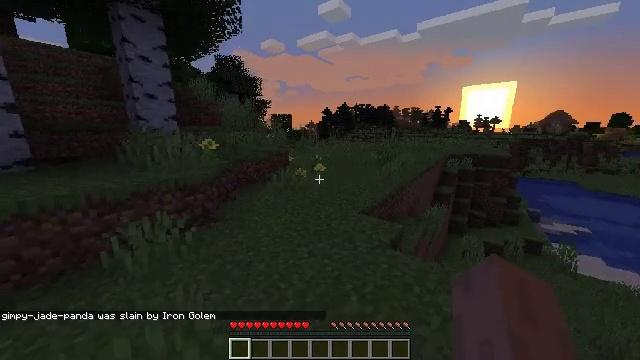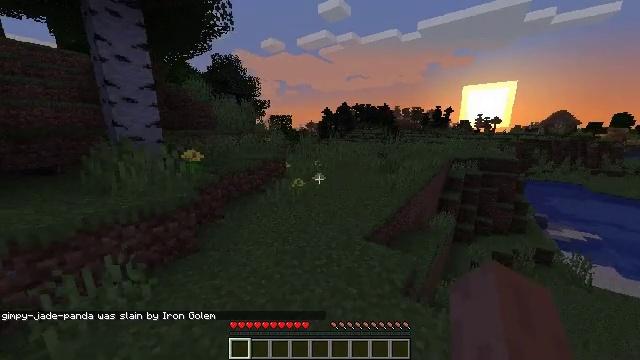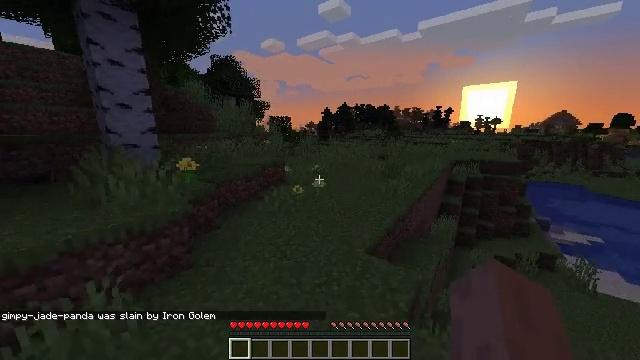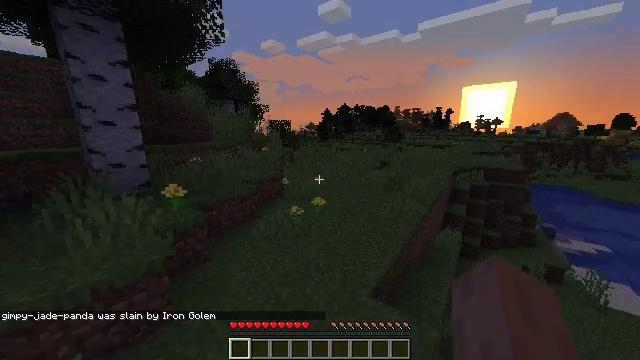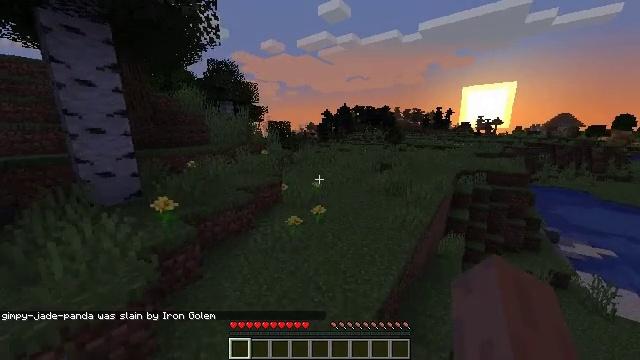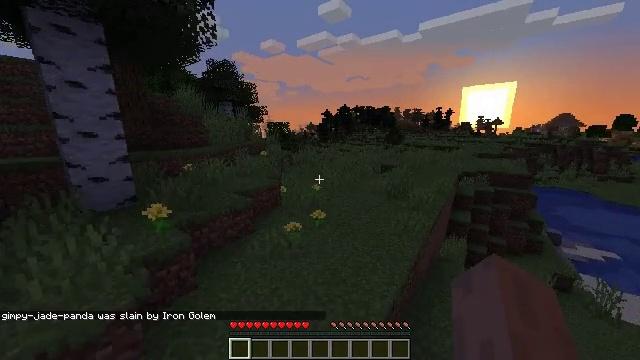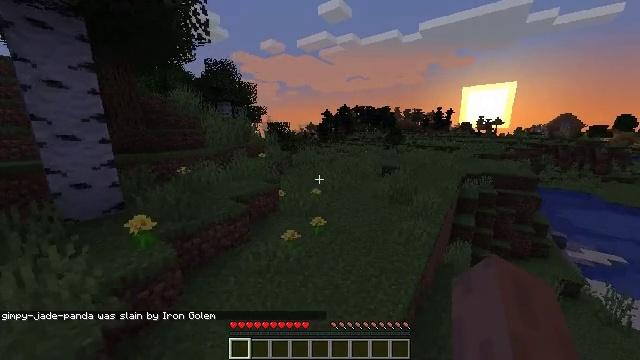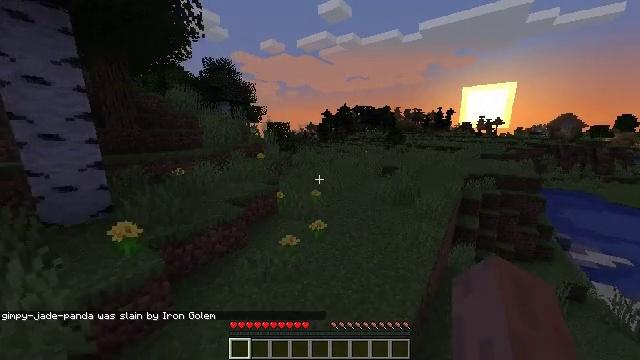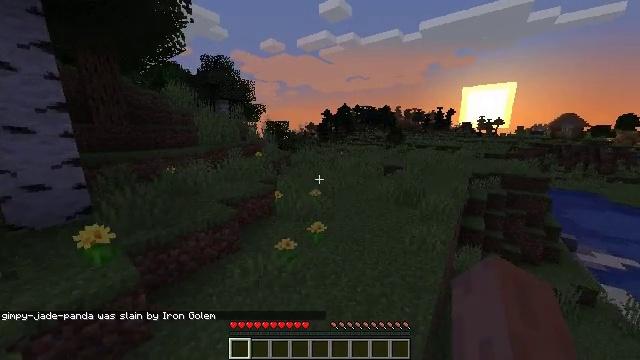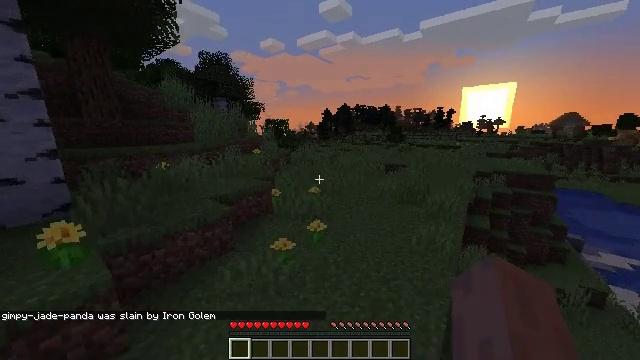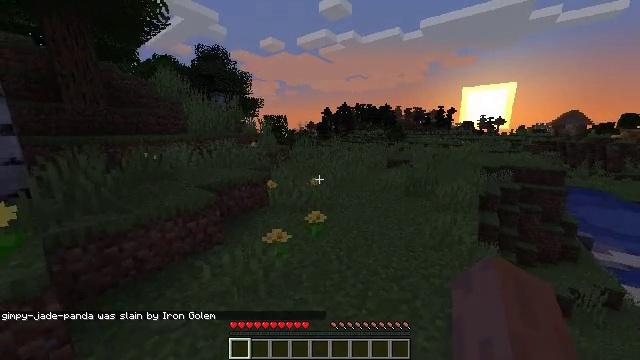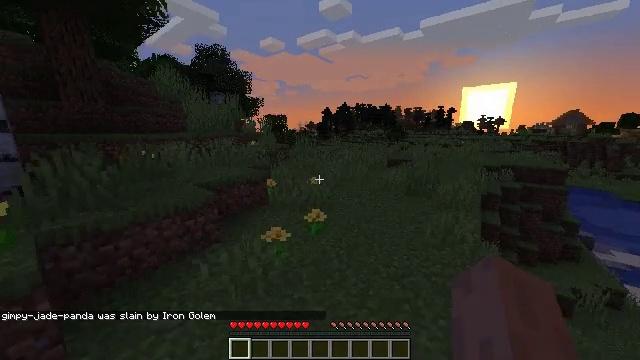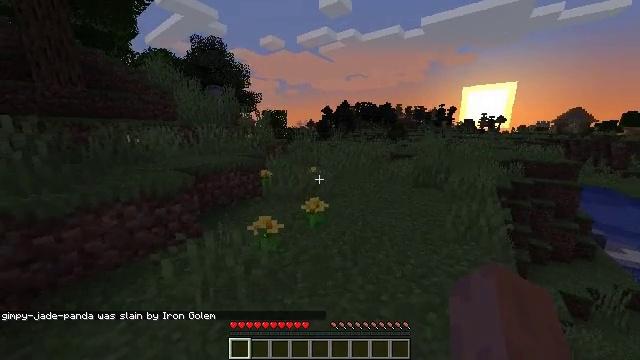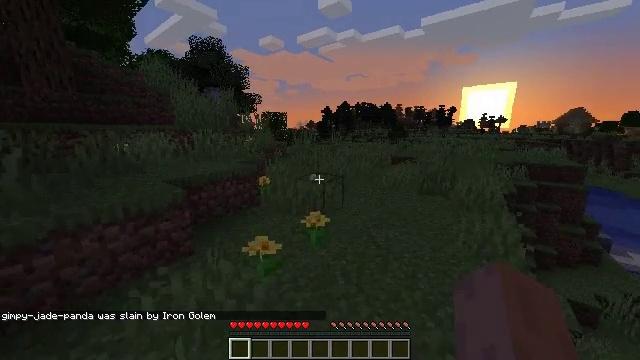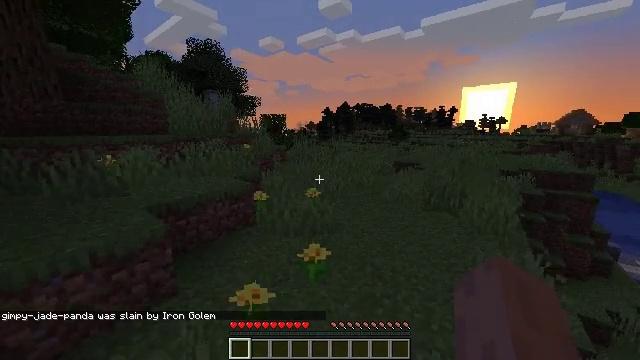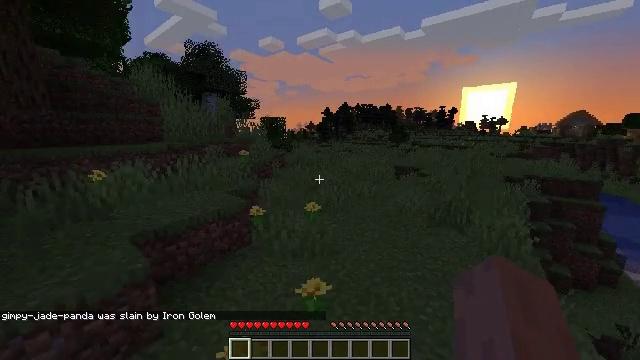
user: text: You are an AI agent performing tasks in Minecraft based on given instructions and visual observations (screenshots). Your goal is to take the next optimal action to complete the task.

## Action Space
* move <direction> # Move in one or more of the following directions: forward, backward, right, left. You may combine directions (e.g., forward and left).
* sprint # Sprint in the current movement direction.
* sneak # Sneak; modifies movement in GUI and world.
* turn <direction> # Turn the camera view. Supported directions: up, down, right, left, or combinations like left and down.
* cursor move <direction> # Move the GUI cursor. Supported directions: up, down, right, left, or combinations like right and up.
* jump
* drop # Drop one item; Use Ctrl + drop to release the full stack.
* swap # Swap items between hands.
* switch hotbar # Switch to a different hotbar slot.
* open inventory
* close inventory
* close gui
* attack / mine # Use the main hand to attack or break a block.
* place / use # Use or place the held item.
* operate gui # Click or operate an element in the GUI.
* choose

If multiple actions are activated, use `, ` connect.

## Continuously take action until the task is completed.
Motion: motion action
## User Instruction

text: Drop an emerald.
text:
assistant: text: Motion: move forward, sprint, jump
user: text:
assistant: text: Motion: move forward, sprint, jump
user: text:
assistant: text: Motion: move forward, sprint, jump
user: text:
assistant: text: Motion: move forward, sprint, jump
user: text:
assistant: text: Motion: move forward, sprint, jump
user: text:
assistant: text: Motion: move forward, sprint, jump
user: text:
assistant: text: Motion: move forward, sprint, jump
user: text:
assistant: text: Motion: move forward, sprint, jump
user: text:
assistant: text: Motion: move forward, sprint, jump
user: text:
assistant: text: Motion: move forward, sprint, jump
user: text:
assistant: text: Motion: move forward, sprint, jump
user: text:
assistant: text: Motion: move forward, sprint, jump
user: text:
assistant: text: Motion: move forward, sprint, jump
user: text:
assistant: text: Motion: move forward, sprint, jump
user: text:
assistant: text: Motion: move forward, sprint, jump
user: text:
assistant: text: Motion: move forward, sprint, jump
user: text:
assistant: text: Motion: move forward, sprint, jump
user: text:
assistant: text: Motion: move forward, sprint, jump
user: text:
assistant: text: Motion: move forward, sprint, jump
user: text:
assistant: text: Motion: move forward, sprint, jump
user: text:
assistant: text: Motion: move forward, sprint, jump
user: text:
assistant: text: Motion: move forward, sprint, jump
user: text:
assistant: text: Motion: move forward, sprint, jump
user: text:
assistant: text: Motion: move forward, sprint, jump
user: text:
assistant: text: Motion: move forward and move right, sprint, jump
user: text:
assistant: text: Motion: move forward and move right, sprint, jump
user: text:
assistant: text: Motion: move forward and move right, sprint, jump
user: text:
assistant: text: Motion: move forward and move right, sprint, jump
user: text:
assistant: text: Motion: move forward and move right, sprint, turn right and up, jump
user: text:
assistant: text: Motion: move forward and move right, sprint, turn right, jump